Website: apple-inc
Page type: customer-info-address
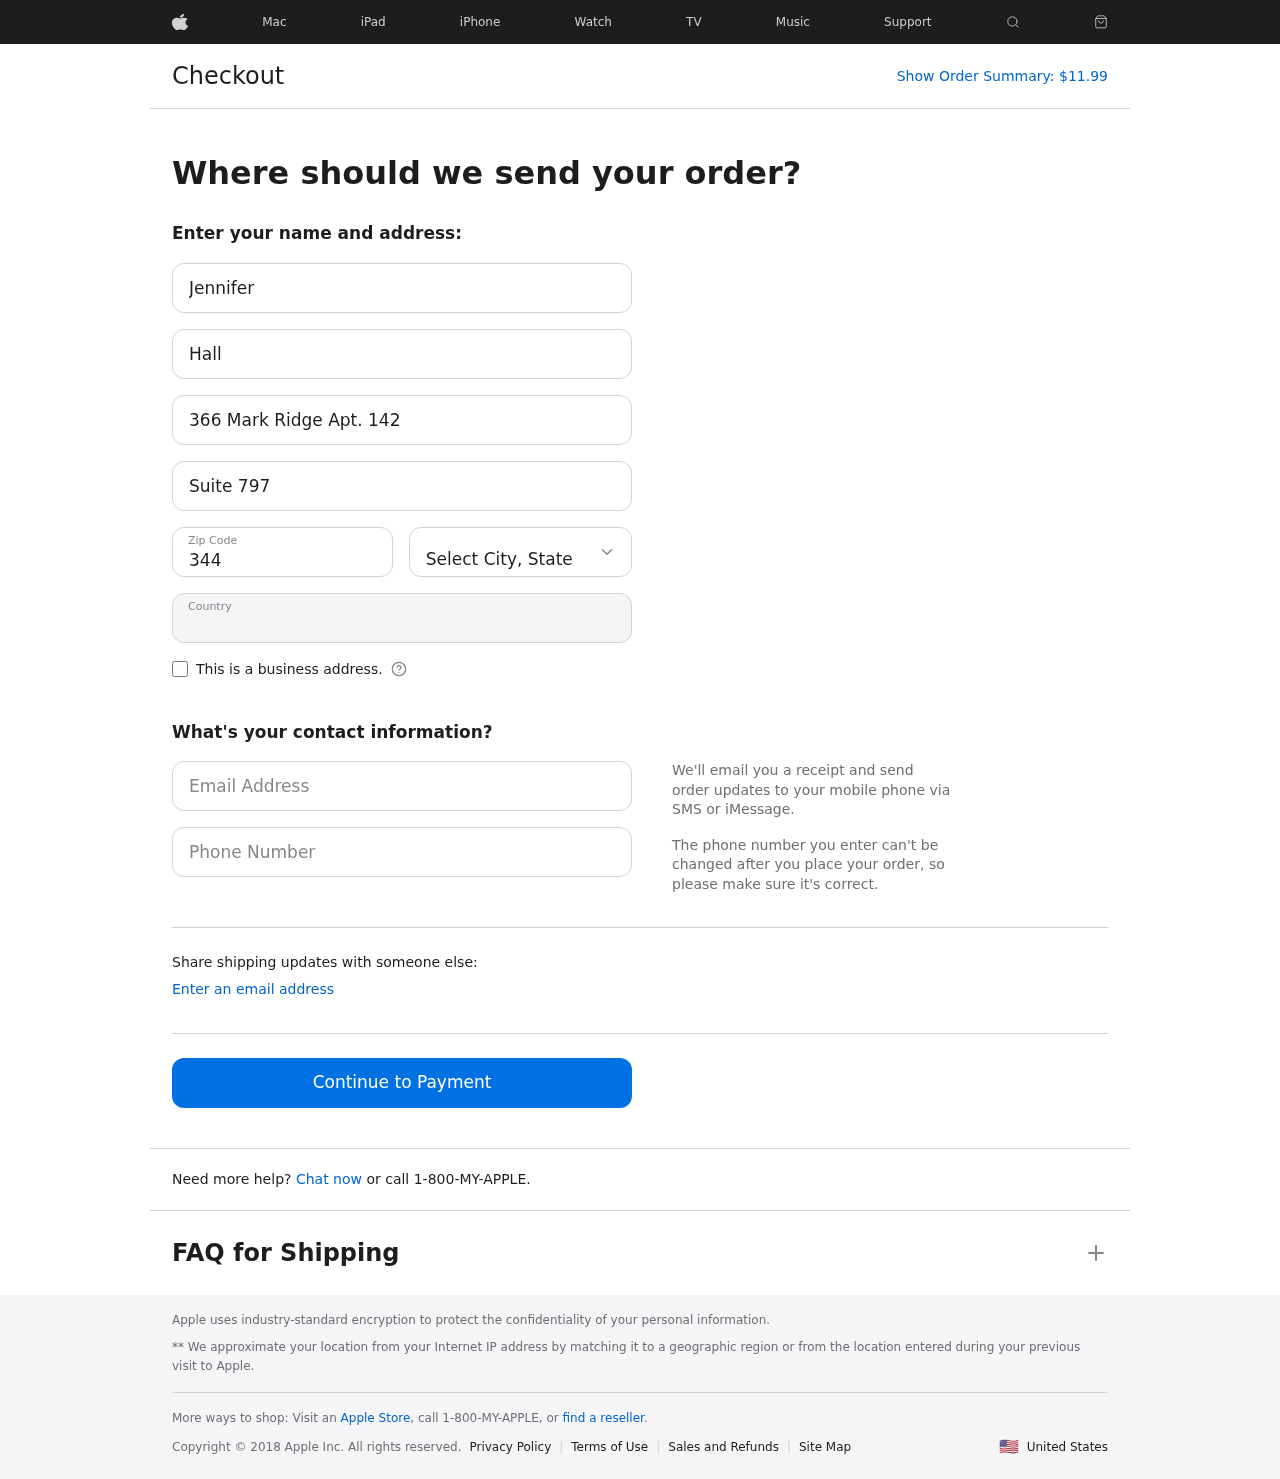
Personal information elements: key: PII_CITY_STATE
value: Jordanside, OH
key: PII_COUNTRY
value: United States
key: PII_EMAIL
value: jennifer_hall@hotmail.com
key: PII_FIRSTNAME
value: Jennifer
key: PII_LASTNAME
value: Hall
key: PII_PHONE
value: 8414200192
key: PII_POSTCODE
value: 34451
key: PII_STREET
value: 366 Mark Ridge Apt. 142
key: PII_STREET2
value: Suite 797
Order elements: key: ORDER_TOTAL
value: $11.99